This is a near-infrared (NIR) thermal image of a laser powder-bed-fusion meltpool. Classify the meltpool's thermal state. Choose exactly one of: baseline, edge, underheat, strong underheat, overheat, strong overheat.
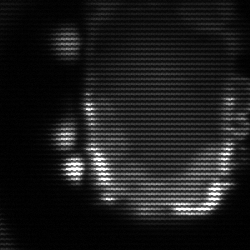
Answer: baseline